Question: When I'm placing a semantic zoom control with GridView inside my items are falling out of it as on the screenshot.

I put my data items into a wrap panel and expecting it will wrap them. But for some reason it does not. What is wrong here?
Here is how my gridview defined in xaml:
'''
<SemanticZoom.ZoomedInView>
<GridView ScrollViewer.IsHorizontalScrollChainingEnabled="False"
ScrollViewer.IsVerticalScrollChainingEnabled="False"
ItemTemplate="{StaticResource PatientMediaFileBigItemTemplate}"
ItemsSource="{Binding Source={StaticResource patientMediaFiles} }"
IsItemClickEnabled="True"
SelectionMode="None"
Margin="0,0,0,0" ItemClick="MediaFileIcon_Click"
>
<GridView.ItemsPanel>
<ItemsPanelTemplate>
<controls:WrapPanel Orientation="Vertical" FlowDirection="LeftToRight" Width="Auto"/>
</ItemsPanelTemplate>
</GridView.ItemsPanel>
<GridView.GroupStyle>
<GroupStyle>
<GroupStyle.HeaderTemplate>
<DataTemplate>
<TextBlock Text="{Binding GroupName}" FontSize="28" Foreground="Black"/>
</DataTemplate>
</GroupStyle.HeaderTemplate>
</GroupStyle>
</GridView.GroupStyle>
</GridView>
</SemanticZoom.ZoomedInView>
'''
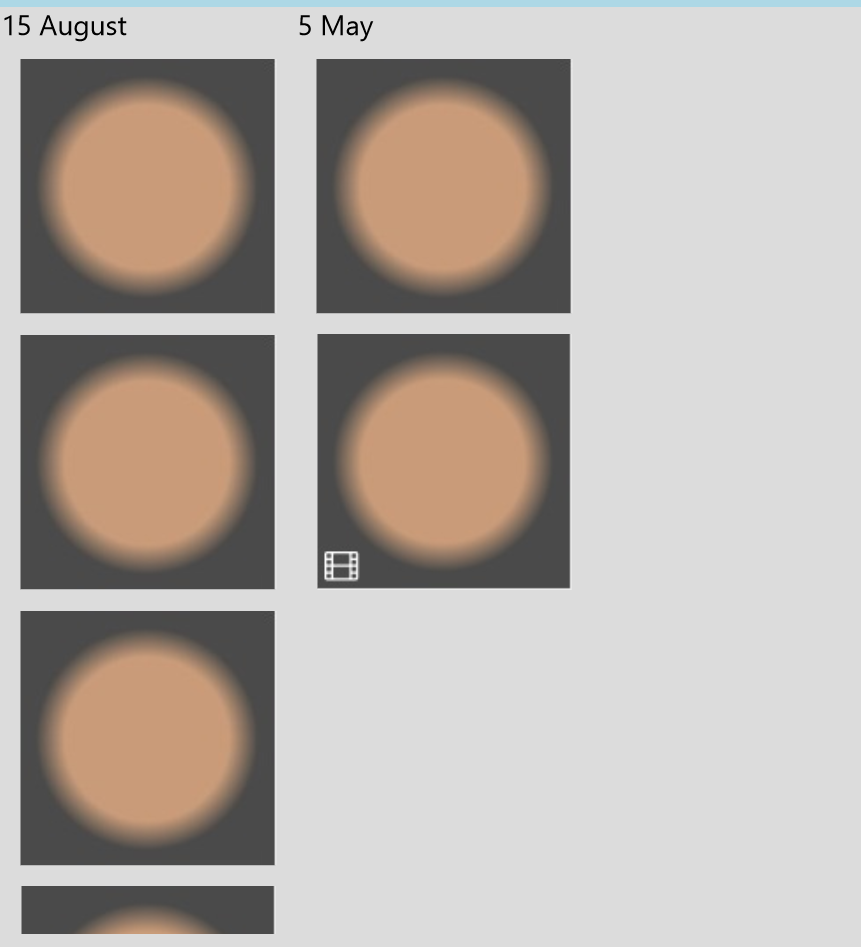
Answer: I solved the issue by adding group style along group header style
'''
<GroupStyle.Panel>
<ItemsPanelTemplate>
<VariableSizedWrapGrid Orientation="Vertical" Margin="0,0,10,0"/>
</ItemsPanelTemplate>
</GroupStyle.Panel>
'''